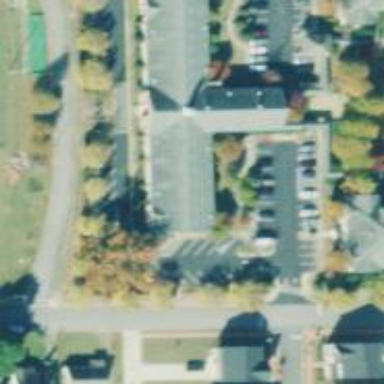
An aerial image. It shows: Old school.